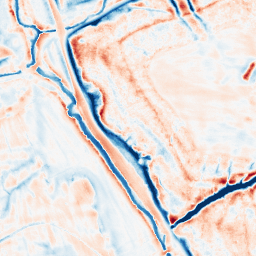
Category: edge_preserving
Decomposition family: bilateral
Decomposition parameters: d: 21
sigma_color: 75
sigma_space: 100
Upsampling method: quartic
Upsampling parameters: scale: 2
Upsampling scale: 2